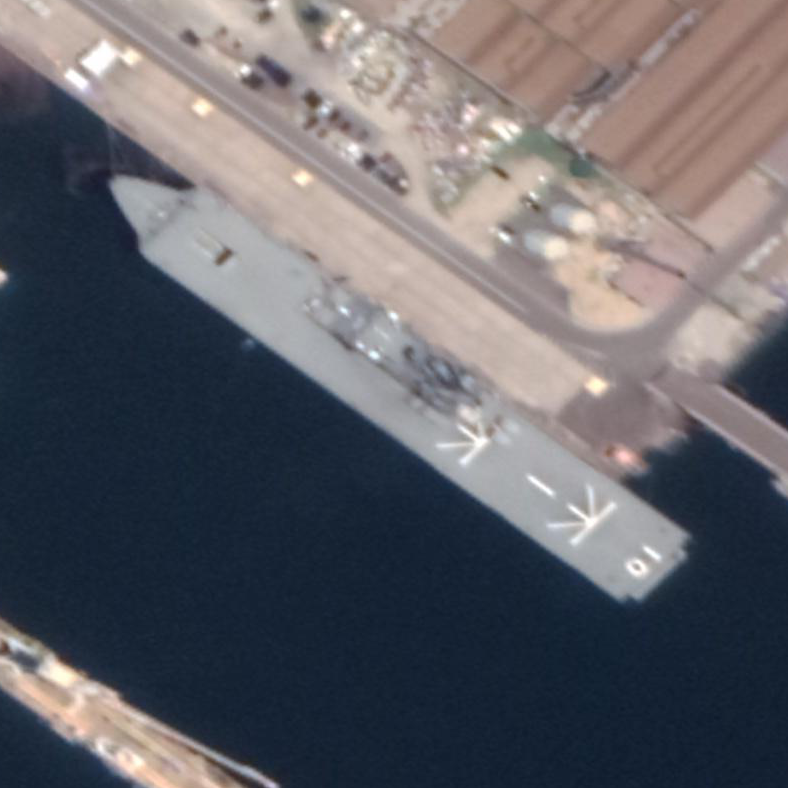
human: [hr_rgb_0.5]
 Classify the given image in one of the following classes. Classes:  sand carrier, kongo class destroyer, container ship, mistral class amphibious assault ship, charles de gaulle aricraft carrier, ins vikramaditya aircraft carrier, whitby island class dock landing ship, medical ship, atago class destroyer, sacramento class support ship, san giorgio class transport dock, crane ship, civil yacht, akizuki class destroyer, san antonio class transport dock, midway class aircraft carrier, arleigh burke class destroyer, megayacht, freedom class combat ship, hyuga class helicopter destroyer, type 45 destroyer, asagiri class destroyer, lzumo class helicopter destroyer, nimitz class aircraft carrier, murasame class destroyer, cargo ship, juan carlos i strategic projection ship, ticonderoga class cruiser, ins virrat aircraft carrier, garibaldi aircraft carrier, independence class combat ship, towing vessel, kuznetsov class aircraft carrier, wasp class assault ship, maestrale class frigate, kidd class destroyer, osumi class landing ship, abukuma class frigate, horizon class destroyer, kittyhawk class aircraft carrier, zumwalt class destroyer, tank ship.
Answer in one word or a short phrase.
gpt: Osumi class landing ship